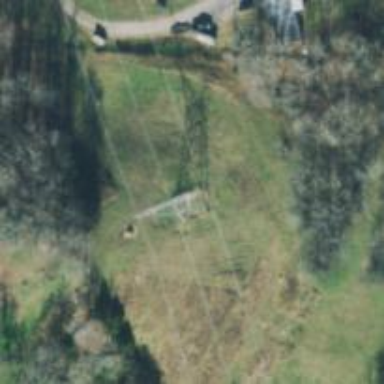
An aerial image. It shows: Power tower.